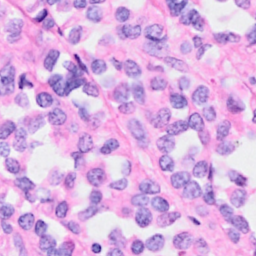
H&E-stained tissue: Breast